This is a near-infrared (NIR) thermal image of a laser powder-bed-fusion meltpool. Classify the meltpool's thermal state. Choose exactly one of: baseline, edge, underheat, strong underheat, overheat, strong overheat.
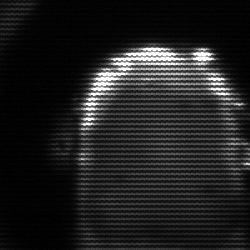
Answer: baseline